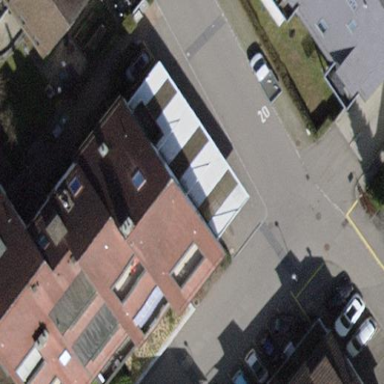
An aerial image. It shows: Close-up view of roof of building.